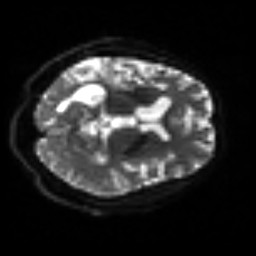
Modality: sbref
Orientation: axial
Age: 54
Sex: female
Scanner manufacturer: siemens
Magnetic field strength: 3 T
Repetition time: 3.2 s
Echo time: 0.081 s